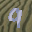
Label: 9